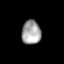
Tissue: prostate
Cell type: T cells
Senescence score: 0.3617
Nuclear area (px): 453
Mean DAPI intensity: 162.625